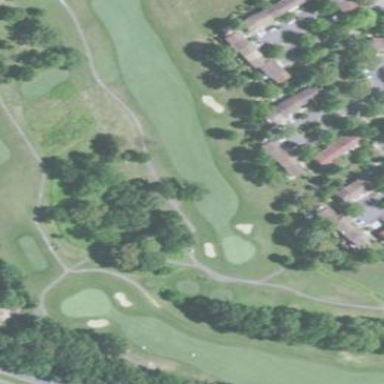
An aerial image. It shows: Golf fairway on grassy land designated for golfing activities.